Interaction volume radius: 10 \u00c5
Interaction volume height: 25 \u00c5
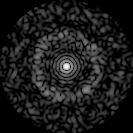
Disorder parameter: 0.83